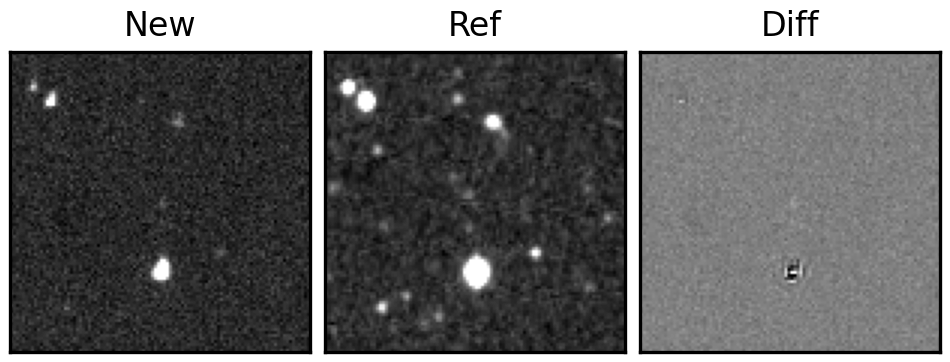
Label: real